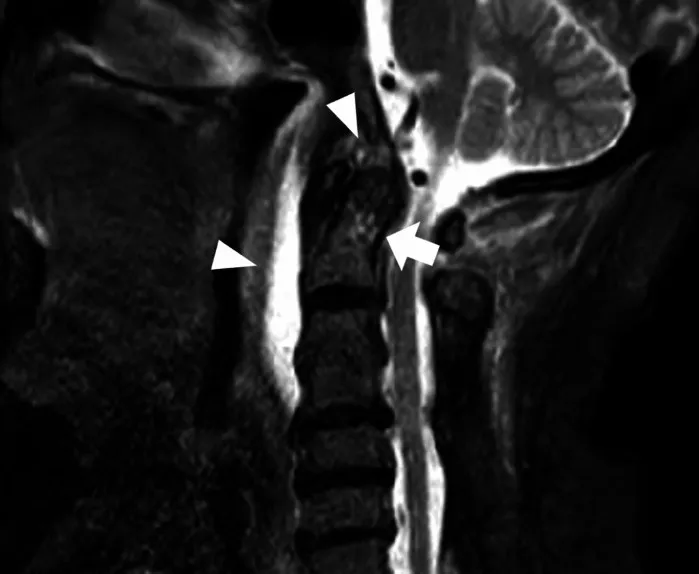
Cervical spine MRI (STIR) showing high signal intensity in the odontoid process (arrow) and fluid accumulation around the odontoid process and anterior to C1-C3 (arrowhead). . STIR: Short Tau Inversion Recovery.
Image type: radiology (mri)